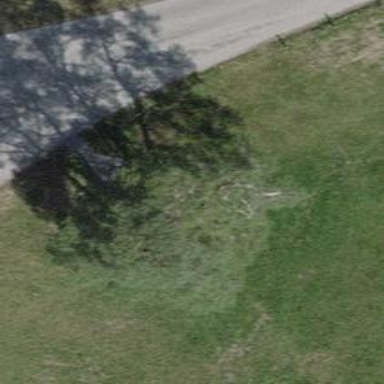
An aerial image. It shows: Brown bench in the vicinity.